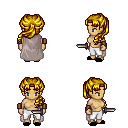
a pixel art fantasy rpg character, female body template, human, tanned skin, gray cape, white pants, blonde princess hairstyle, leather bracers, black slippers, dagger, four views (front, back, left, right), 2x2 character sprite sheet, small pixel art, hard edges, no anti-aliasing